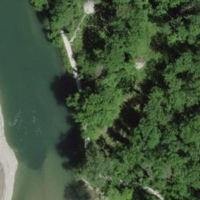
EUNIS habitat code: 41
Species observed at this site:
Equisetum hyemale